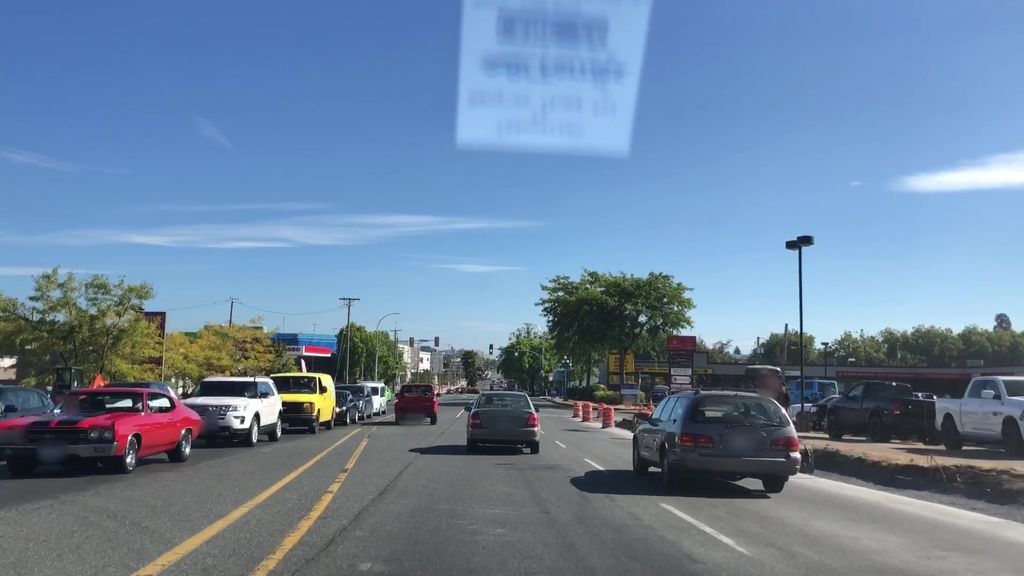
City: victoria